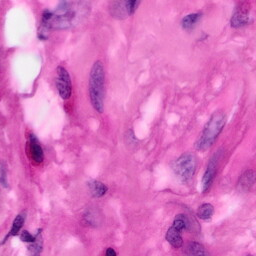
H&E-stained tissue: Pancreatic